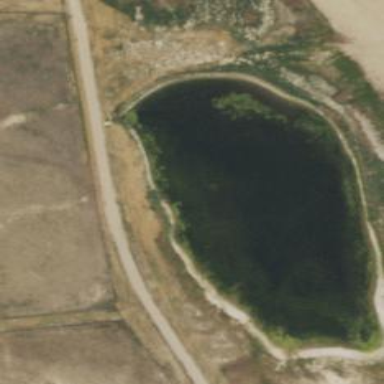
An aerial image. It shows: Reservoir of water.